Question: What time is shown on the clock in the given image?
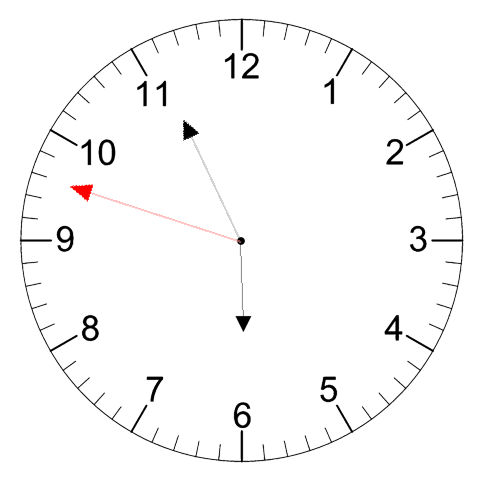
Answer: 05:55:48